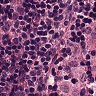
Metastatic tissue present: no